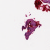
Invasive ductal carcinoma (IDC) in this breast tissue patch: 0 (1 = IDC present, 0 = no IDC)